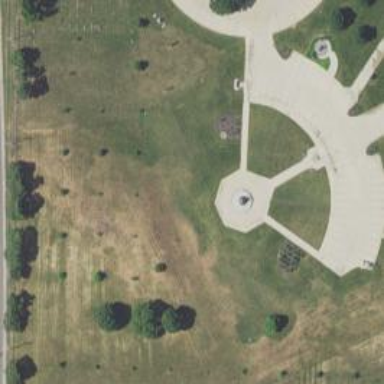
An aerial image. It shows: Historical war memorial.